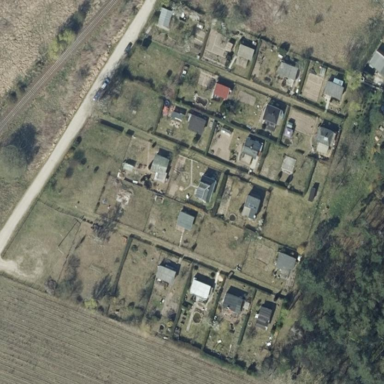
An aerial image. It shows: Area designated for allotments.